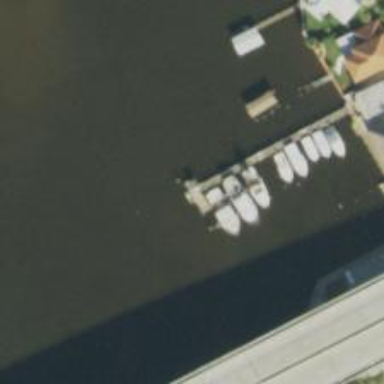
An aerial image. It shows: Man-made pier.